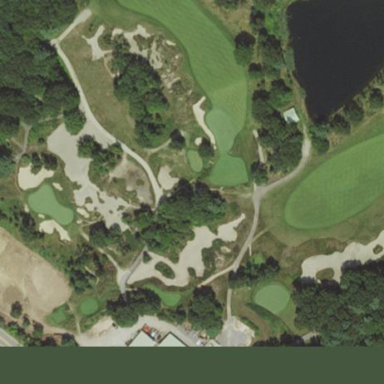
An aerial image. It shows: Golf rough area.